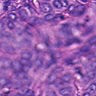
Metastatic tissue present: yes